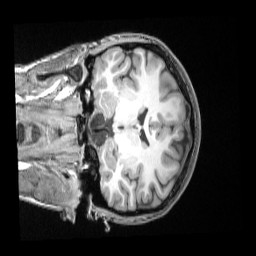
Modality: T1w
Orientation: coronal
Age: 24
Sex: female
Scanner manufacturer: siemens
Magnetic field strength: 3 T
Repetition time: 2 s
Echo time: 0.00339 s